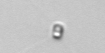
Label: Chaetoceros_tenuissimus